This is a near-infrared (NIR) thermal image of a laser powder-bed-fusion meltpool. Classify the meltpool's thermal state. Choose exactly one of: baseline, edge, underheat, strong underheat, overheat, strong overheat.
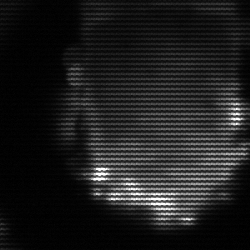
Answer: baseline